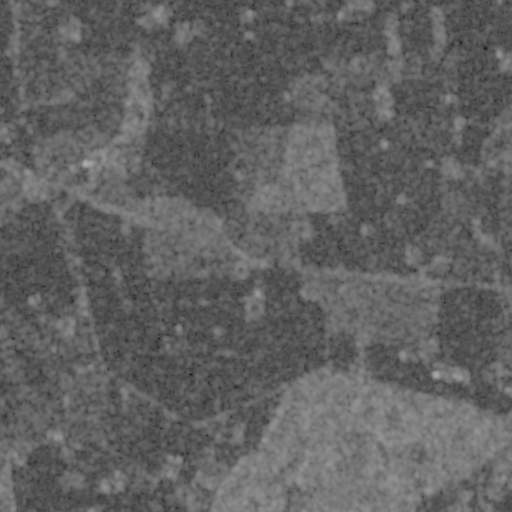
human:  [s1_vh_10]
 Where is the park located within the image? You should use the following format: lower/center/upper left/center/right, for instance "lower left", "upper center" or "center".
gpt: The park is located in the upper left of the image.
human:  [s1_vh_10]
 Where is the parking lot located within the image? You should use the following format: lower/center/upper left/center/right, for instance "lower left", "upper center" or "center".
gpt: The parking lot is located in the upper left of the image.
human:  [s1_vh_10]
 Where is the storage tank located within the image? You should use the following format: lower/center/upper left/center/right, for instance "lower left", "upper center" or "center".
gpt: The storage tank is located in the upper right of the image.
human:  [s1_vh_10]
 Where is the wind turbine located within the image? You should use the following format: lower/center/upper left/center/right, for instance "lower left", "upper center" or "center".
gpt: The wind turbine is located in the upper center of the image.
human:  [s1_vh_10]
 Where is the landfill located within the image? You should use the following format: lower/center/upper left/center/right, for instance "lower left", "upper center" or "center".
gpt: There is no landfill in the image.

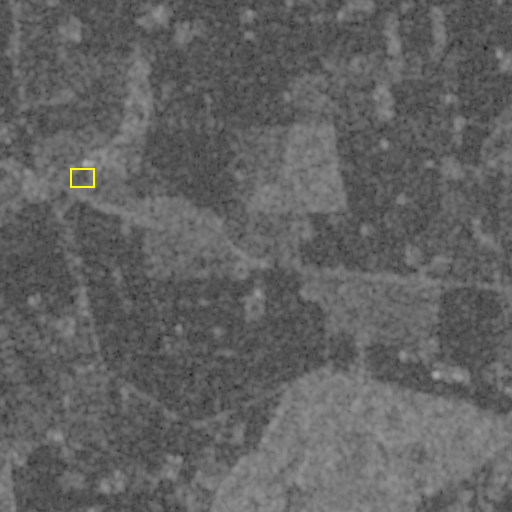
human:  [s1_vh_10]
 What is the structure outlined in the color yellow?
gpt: The structure outlined in yellow is a park.
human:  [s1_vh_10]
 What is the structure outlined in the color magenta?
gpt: There is no magenta outline.